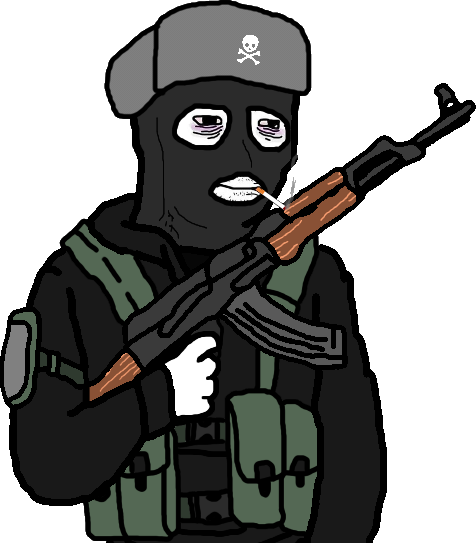
Label: 5_Doomer